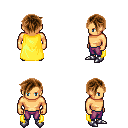
a pixel art fantasy rpg character, male body template, human, tanned skin, yellow cape, magenta pants, brown pixie cut hairstyle, metal boots, four views (front, back, left, right), 2x2 character sprite sheet, small pixel art, hard edges, no anti-aliasing